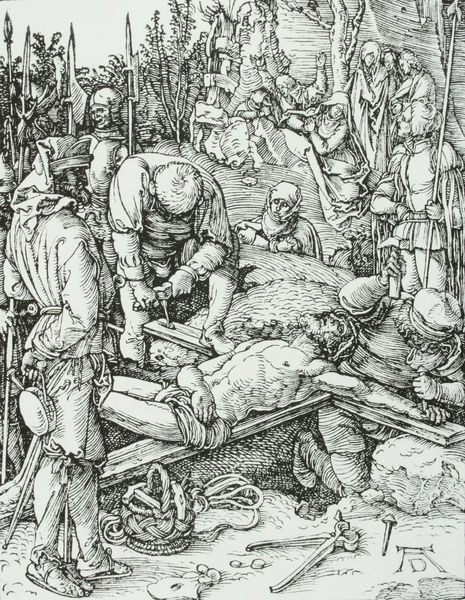
Titel: Kleine Passion - Christus wird an das Kreuz genagelt
Künstler: Albrecht Dürer
Standort: viele Standorte
Institution: Seriendruck
Schlagwörter: baum, berg, mann, nackt, weiß, bäume, frauen, landschaft, menschen, äste, frau, grau, holz, männer, schwarz, zeichnung, blick, tuch, bart, mütze, arm, bibel, hinrichtung, johannes, mord, stein, tod, tot, trauer, signatur, wache, ast, hügel, zweige, büsche, pflanze, pflanzen, gebeugt, bauern, garten, beine, fesseln, holzschnitt, liegen, schuhe, grafik, graphik, linien, seile, lanze, soldaten, kopftuch, korb, sandalen, ad, liegend, nagel, nägel, lendentuch, kreuz, seil, zweig, kontur, weinen, druck, druckgraphik, lithographie, druckgrafik, initialen, schraffur, holzstich, radierung, stich, uniform, waffen, soldat, waffe, wei0, menschenmenge, heer, rüstung, römer, karfreitag, handwerker, werkzeug, leib, hellgrau, christus, jesus, jesus christus, kreuzabnahme, kreuzigung, ostern, sterben, hammer, mittelalter, lanzen, hellebarden, speer, speere, dürer, maria, kupferstich, gekreuzigt, jesu, dornenkrone, grablegung, leinentuch, dornenkranz, nürnberg, zange, kruez, juden, abnahme, golgotha, albrecht, albrecht dürer, stricke, passion, speerspitze, spieß, wasserflasche, inri, ruck, kopftuc, schädelhöhe, angenagelt, bohren, gekkreuzigt, hristus, jüngre, nangel, soldaaten, schwar weiß, nageln, dührer, hlzschnitt, nagal, relaistisch, kalarienberg, kalarien, calarienbeg